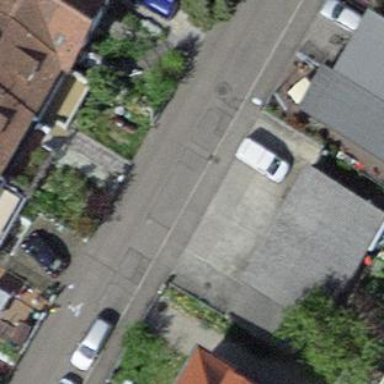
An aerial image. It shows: Group of garages.